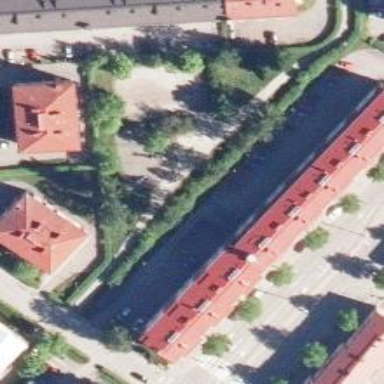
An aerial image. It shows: Alleyway designated as service road.